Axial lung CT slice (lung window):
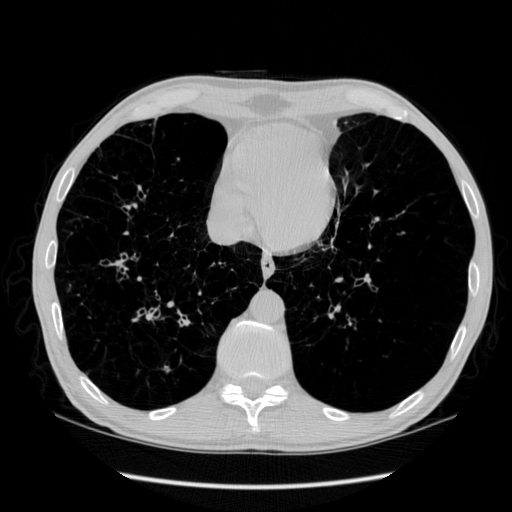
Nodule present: no